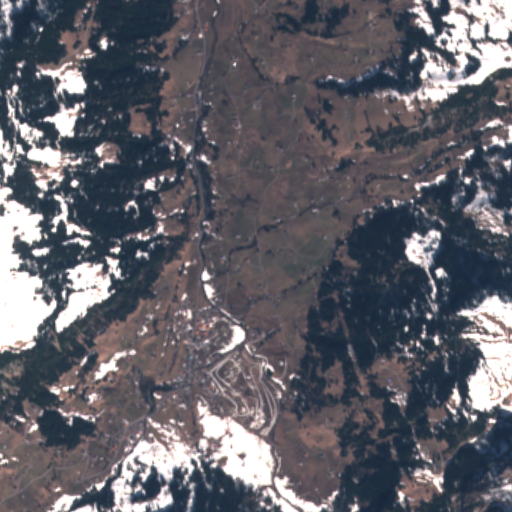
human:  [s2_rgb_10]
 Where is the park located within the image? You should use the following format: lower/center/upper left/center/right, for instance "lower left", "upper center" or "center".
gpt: The park is located in the lower center of the image.
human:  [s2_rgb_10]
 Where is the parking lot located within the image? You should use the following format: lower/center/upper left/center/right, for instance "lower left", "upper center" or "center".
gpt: The parking lot is located in the lower center of the image.
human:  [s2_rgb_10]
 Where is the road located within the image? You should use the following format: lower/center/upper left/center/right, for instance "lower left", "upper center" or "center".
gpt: There is no road in the image.